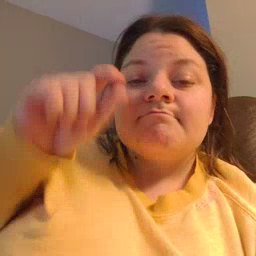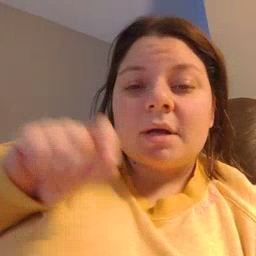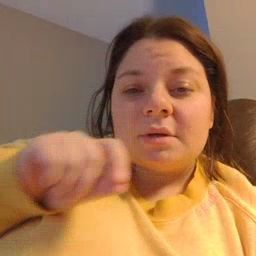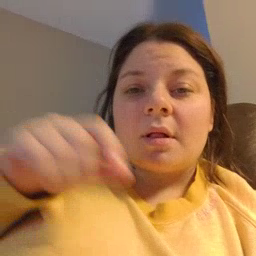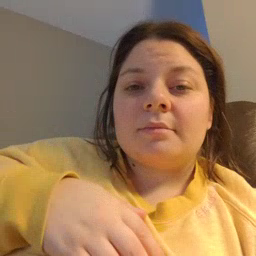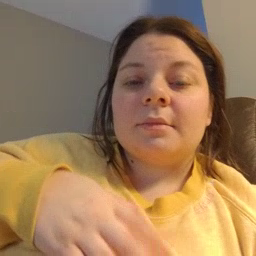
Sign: pencil